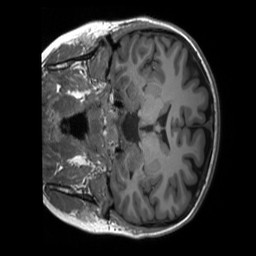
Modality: T1w
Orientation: coronal
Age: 21
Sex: female
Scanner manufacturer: siemens
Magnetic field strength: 3 T
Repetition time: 2.3 s
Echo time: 0.00232 s